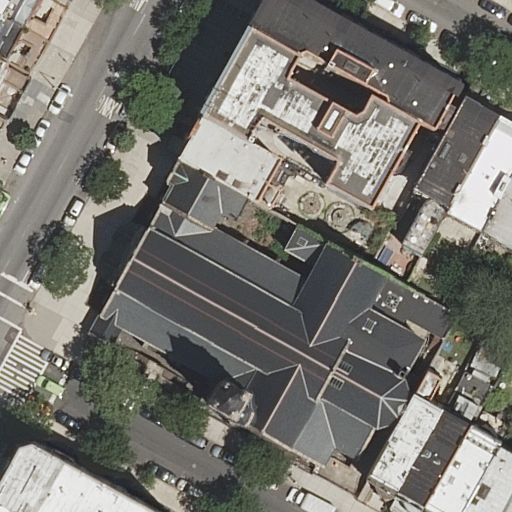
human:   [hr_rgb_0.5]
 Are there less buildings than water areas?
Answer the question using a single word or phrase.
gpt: no

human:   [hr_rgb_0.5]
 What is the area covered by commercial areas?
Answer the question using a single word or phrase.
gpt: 0m2

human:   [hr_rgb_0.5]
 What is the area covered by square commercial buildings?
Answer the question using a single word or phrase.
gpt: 0m2

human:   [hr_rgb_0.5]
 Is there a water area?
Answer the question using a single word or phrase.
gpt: no

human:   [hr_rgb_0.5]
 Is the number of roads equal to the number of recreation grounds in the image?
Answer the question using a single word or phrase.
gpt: no

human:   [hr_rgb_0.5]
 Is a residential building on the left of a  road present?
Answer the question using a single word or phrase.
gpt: yes

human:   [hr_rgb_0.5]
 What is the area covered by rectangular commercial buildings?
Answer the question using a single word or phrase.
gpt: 0m2

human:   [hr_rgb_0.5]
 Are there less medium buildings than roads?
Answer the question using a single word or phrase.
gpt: no

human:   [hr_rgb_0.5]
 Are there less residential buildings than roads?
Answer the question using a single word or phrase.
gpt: no

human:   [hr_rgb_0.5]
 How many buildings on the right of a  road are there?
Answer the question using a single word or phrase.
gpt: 11

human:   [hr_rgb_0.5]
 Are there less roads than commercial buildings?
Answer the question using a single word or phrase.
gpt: no

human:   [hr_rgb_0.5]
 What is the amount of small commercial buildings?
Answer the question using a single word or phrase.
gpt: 0

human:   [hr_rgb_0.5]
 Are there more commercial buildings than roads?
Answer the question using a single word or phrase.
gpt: no

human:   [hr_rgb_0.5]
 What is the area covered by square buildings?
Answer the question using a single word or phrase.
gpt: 0m2

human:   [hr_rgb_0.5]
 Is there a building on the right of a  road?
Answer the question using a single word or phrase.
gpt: yes

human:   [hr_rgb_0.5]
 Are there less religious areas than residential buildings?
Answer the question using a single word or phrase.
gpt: yes

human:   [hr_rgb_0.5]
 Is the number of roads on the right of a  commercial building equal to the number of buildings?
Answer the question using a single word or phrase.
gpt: no

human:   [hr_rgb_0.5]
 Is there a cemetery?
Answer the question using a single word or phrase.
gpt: no

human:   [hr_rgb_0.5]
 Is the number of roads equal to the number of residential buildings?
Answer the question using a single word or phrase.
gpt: no

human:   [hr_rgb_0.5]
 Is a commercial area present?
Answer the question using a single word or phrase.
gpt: no

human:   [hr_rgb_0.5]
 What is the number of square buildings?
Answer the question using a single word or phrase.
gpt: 0

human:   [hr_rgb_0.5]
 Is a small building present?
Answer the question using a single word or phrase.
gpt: yes

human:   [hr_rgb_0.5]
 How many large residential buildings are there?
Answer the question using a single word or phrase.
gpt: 2

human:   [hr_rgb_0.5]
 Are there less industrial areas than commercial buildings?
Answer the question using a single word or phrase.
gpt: no

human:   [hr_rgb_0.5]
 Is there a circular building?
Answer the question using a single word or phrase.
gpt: no

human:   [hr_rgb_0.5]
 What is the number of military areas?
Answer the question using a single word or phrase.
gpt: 0

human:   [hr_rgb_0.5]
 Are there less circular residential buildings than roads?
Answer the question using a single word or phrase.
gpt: yes

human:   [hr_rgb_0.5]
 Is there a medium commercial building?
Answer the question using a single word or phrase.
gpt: no

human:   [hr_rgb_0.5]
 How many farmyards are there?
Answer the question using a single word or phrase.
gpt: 0

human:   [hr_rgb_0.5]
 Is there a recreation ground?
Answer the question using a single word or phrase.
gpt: no

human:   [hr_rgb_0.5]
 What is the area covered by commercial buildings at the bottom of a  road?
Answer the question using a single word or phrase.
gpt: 0m2

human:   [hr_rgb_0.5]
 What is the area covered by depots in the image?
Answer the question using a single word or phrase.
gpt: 0m2

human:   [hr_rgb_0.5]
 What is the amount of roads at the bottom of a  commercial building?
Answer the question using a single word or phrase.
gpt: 0

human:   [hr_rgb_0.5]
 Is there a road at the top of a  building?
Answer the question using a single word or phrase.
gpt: yes

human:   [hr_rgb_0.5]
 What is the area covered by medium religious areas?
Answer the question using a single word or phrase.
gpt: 0m2

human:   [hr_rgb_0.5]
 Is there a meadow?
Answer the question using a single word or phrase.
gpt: no